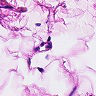
Metastatic tissue present: no